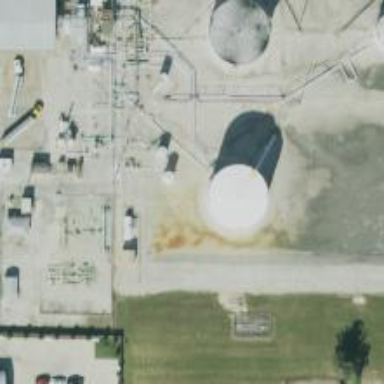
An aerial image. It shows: Storage tank with man-made structure.